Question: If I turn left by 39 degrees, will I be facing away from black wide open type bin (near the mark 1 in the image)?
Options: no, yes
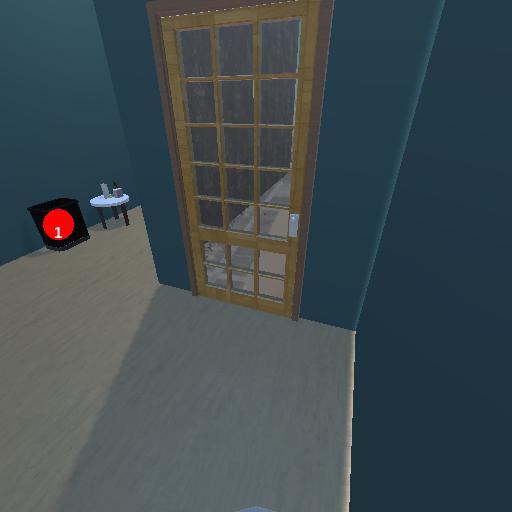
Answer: no